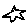
Label: star